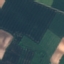
Label: AnnualCrop